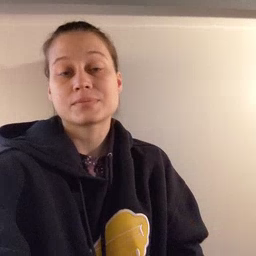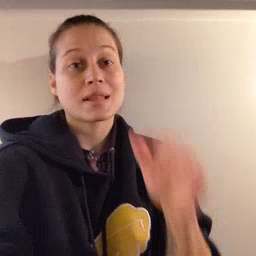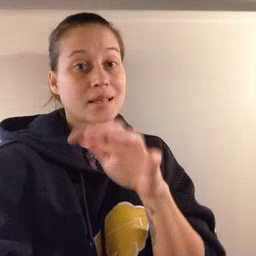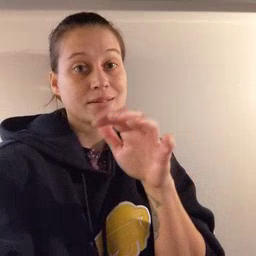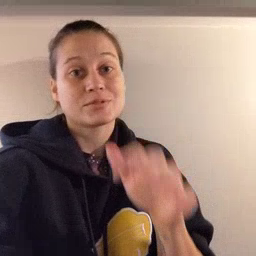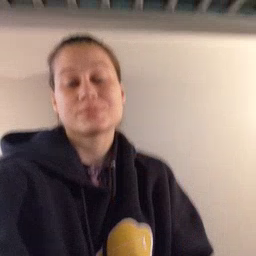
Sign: alligator